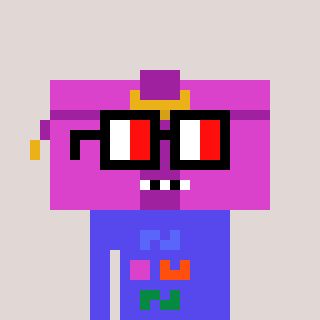
a pixel art character with square glasses with black frames and red eyes, a clutch-shaped head and a computerblue-colored body on a warm background